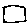
Label: square